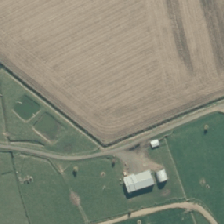
Land cover: shortrotation_cropland